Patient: sex F, age 72
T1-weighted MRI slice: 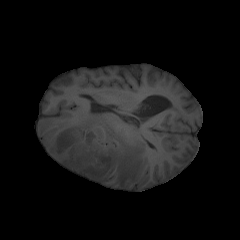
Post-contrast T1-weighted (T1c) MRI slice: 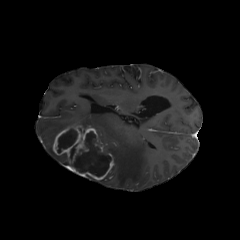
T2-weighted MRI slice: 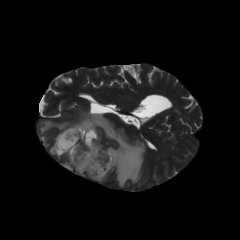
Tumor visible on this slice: yes
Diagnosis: Glioblastoma, IDH-wildtype
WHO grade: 4